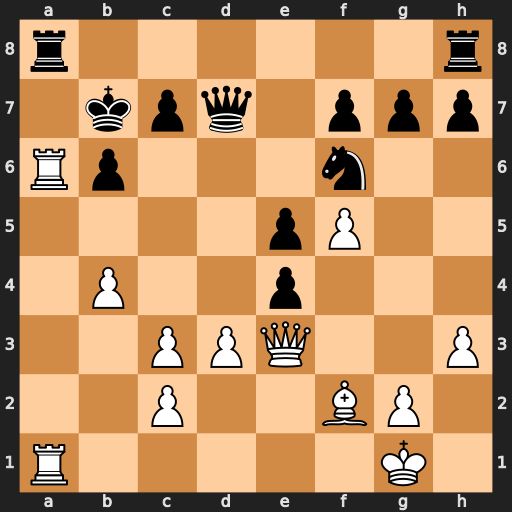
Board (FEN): r6r/1kpq1ppp/Rp3n2/4pP2/1P2p3/2PPQ2P/2P2BP1/R5K1
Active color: w
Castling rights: -
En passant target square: -
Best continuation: Rxb6+ cxb6 Qxb6+ Kc8 Rxa8#